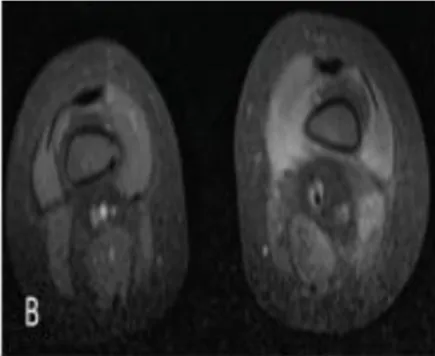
Sagittal. Short-TI Inversion Recovery (STIR) magnetic resonance imaging (MRI) images of the bilateral lower extremities demonstrate edematous signal involving the left lower extremity vastus medialis, vastus intermedius, soft tissues of the popliteal fossa, and overlying subcutaneous soft tissues.
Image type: radiology (mri)